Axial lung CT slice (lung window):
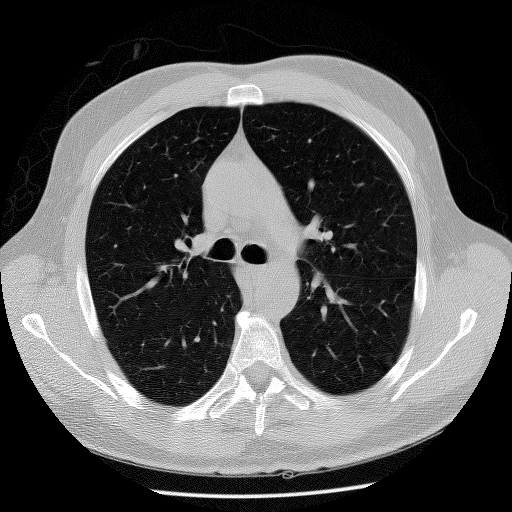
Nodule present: no